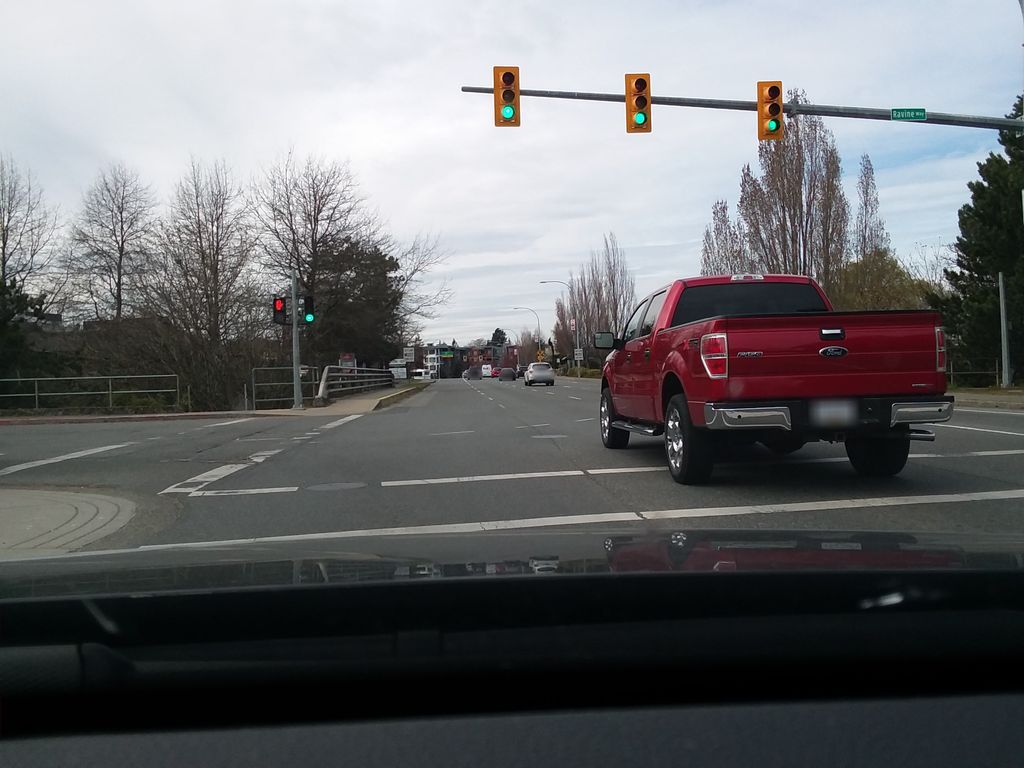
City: victoria